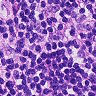
Metastatic tissue present: no